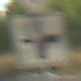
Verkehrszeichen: VerlaufVorfahrtsstrasse3
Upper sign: Vorfahrtsstrasse
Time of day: MorningAfternoon
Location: Outdoor (Nature)
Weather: PartlyCloudy
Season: NotSpecified
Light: Natural